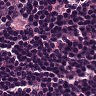
Metastatic tissue present: no